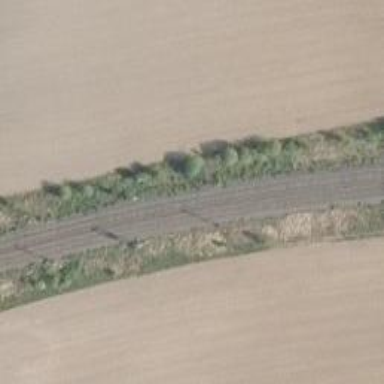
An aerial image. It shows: Railway signal with catenary mast.